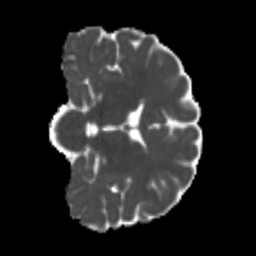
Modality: MD
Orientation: coronal
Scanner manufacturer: siemens
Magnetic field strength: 3 T
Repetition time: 4 s
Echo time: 0.0594 s